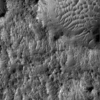
Label: not_dusty